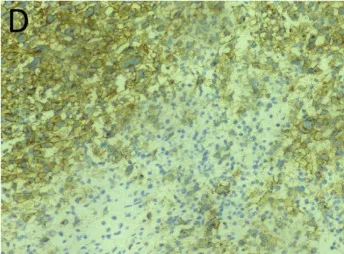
Tumor histopathology and immunohistochemical staining. CD34.
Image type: pathology (immunostaining)